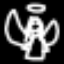
Label: angel